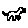
Label: cat